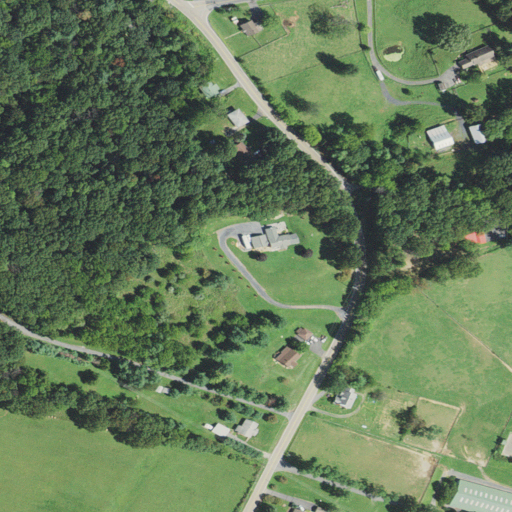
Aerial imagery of mountain in Virginia named Huckleberry Hill containing pasture, deciduous forest, low intensity development, open development, mixed forest, and medium intensity development